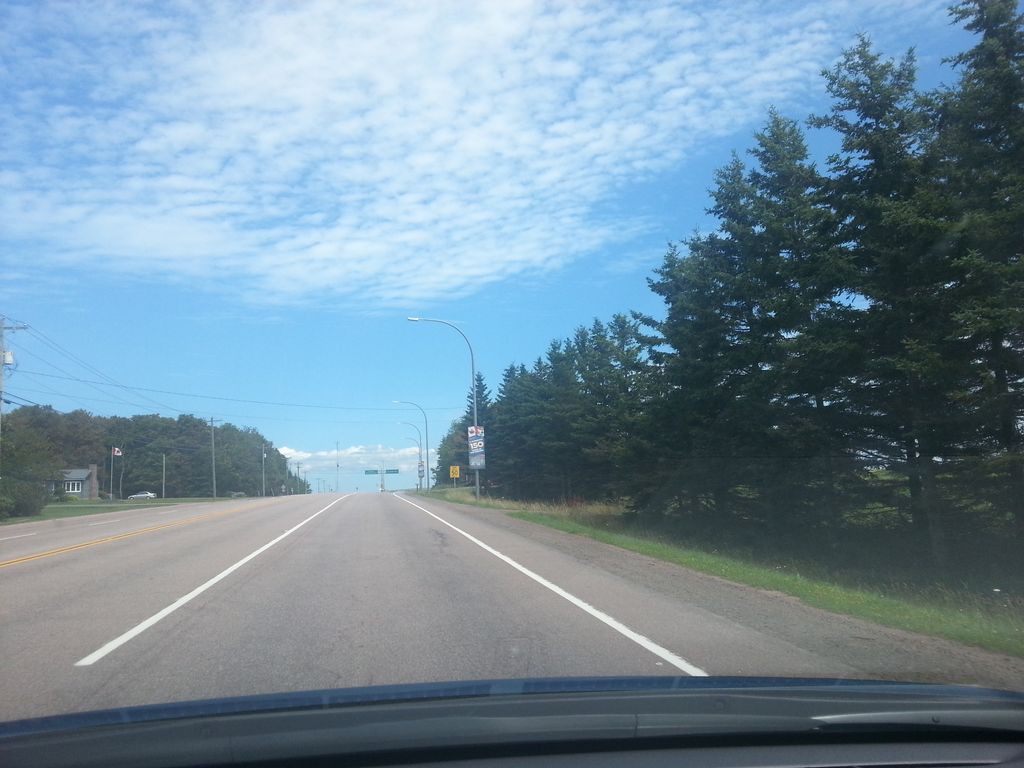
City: charlottetown